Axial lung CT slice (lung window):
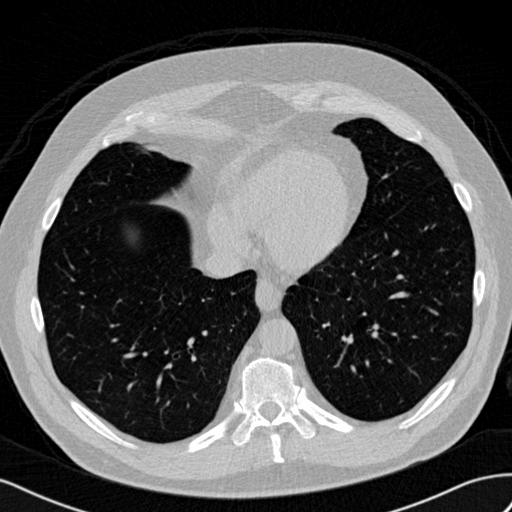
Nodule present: no